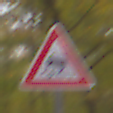
Verkehrszeichen: SchleuderOderRutschgefahr
Umgebung: Outdoor, Nature
Tageszeit: Midday
Wetter: Overcast
Licht: Natural
Jahreszeit: NotSpecified
Kontrast: LowContrast